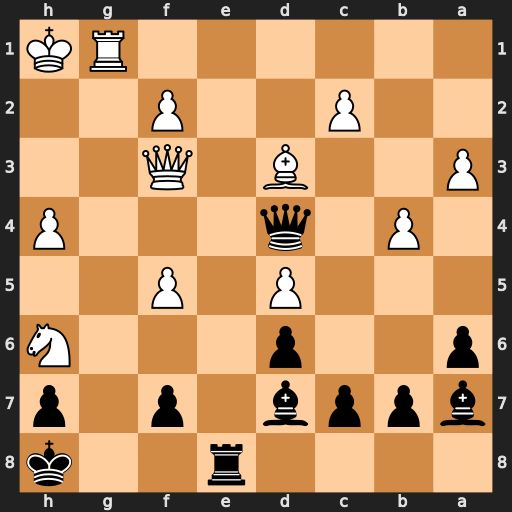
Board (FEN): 4r2k/bppb1p1p/p2p3N/3P1P2/1P1q3P/P2B1Q2/2P2P2/6RK
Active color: b
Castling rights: -
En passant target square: -
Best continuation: Qxh4+ Kg2 Qxh6